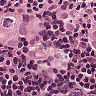
Metastatic tissue present: yes